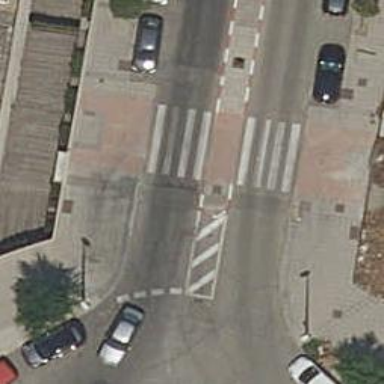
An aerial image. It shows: Pedestrian crossing with zebra markings on the footway.